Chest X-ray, AP view. Patient: 33 years old, sex M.
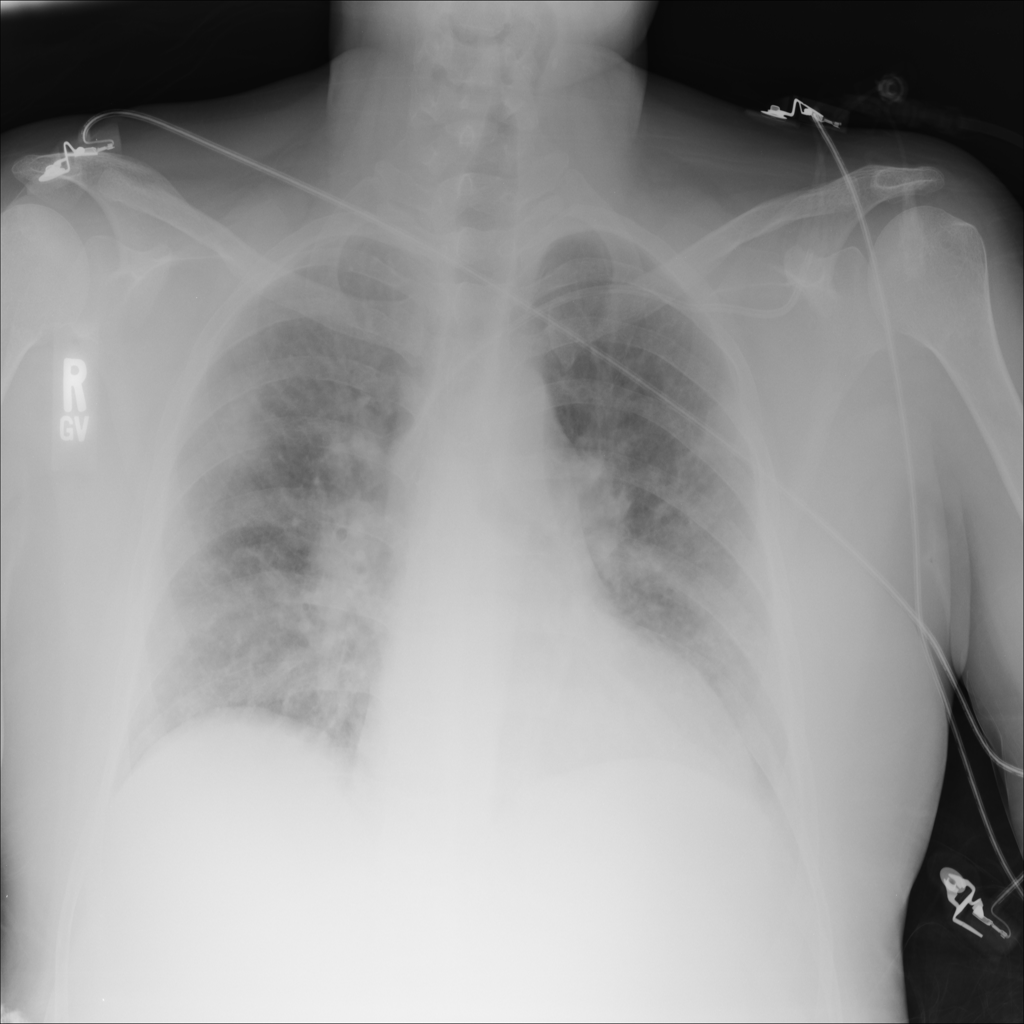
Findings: Infiltration